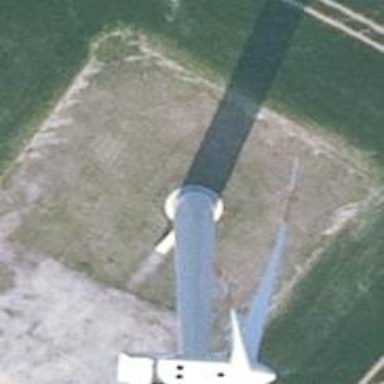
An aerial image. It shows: Wind generator powered by wind turbines of horizontal axis type. It is manufactured by Vestas.